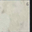
Piece: xx